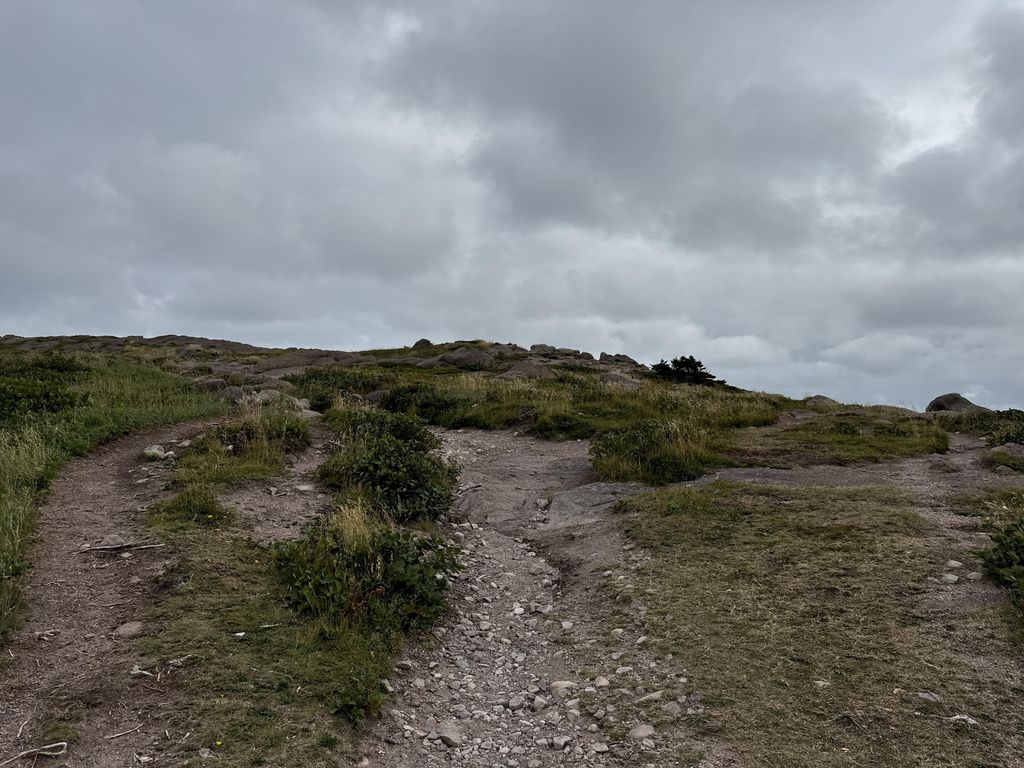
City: st_johns